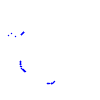
Particle: kaon